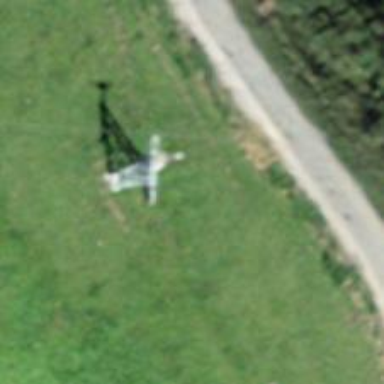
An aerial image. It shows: Pylon used for aerialway.